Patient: sex F, age 57
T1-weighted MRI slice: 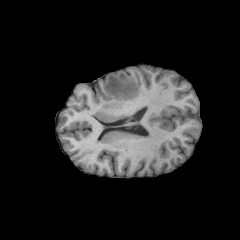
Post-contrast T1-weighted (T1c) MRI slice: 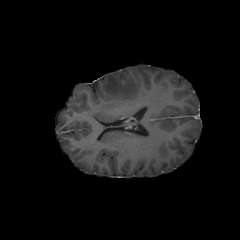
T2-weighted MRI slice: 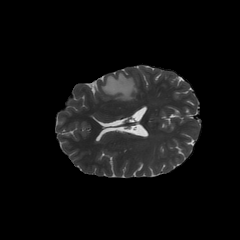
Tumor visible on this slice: yes
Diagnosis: Glioblastoma, IDH-wildtype
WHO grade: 4